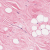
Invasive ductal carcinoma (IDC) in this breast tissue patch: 0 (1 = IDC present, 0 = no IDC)